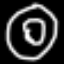
Label: donut